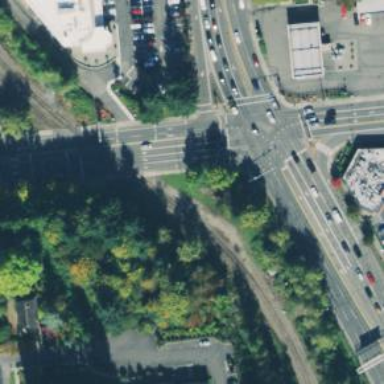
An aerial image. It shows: Railway crossing.